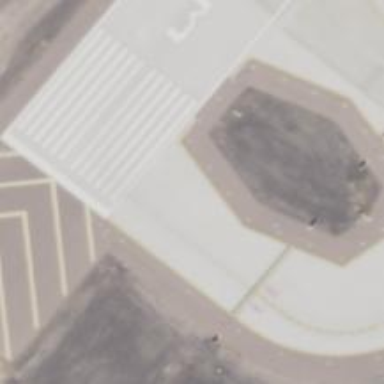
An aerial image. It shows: Image of taxiway at airport.